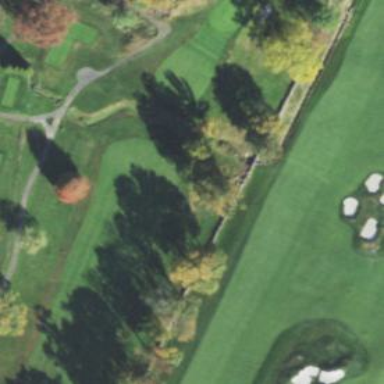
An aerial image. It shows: Grassy area designated as golf fairway.